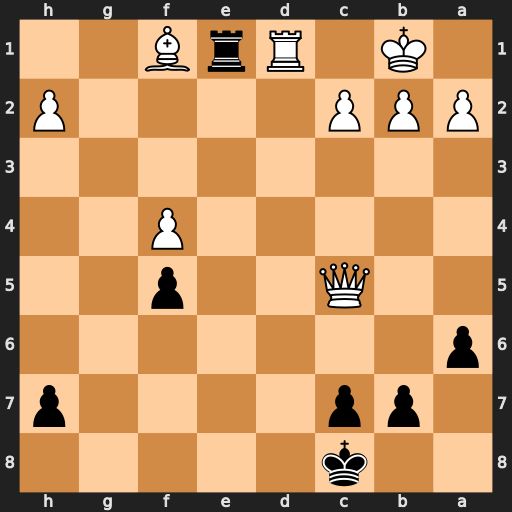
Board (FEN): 2k5/1pp4p/p7/2Q2p2/5P2/8/PPP4P/1K1RrB2
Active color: b
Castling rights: -
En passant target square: -
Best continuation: Rxd1#